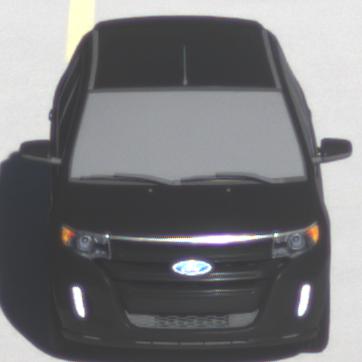
Make: Ford
Model: Edge
Detailed model: Gen. 1 Facelift
Model produced from: 2010
Model produced until: 2015
Doors: 5
Color: black
Road condition: dry road
Daytime: morning or afternoon
Contrast: high contrast